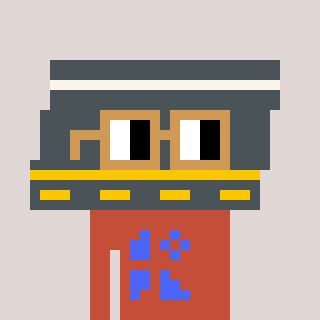
a pixel art character with square brown glasses, a road-shaped head and a rust-colored body on a warm background